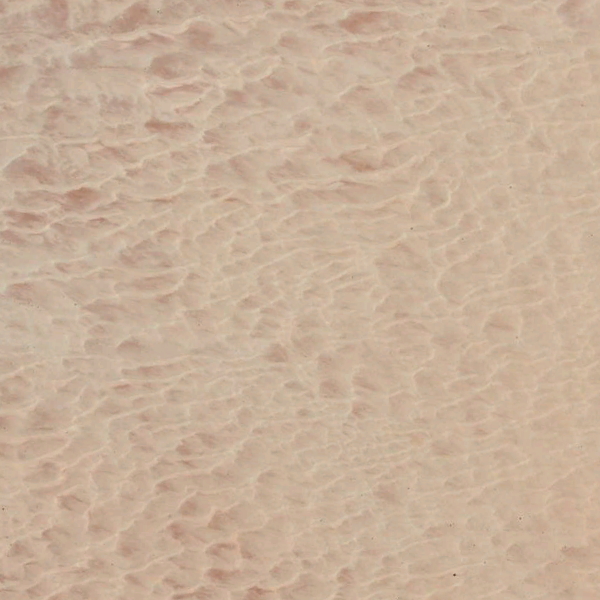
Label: Desert